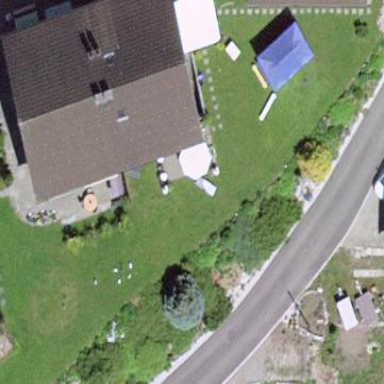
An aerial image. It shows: House with gabled roof. The roof extends across the building.